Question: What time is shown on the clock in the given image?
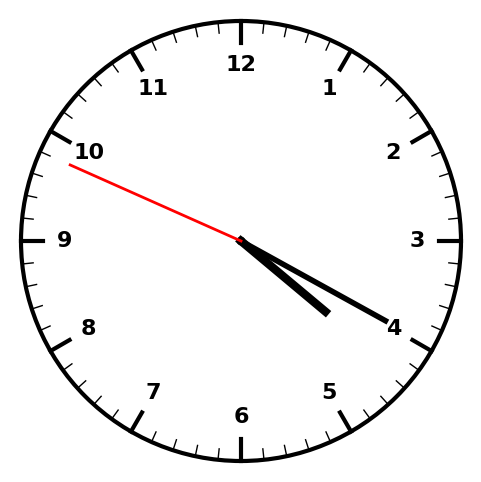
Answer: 04:19:49